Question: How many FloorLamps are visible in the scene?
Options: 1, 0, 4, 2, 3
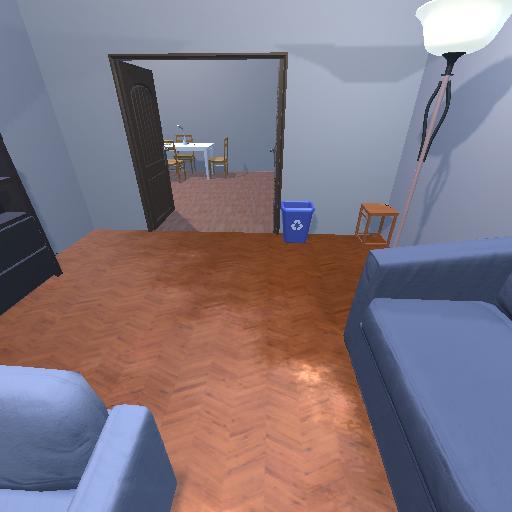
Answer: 1